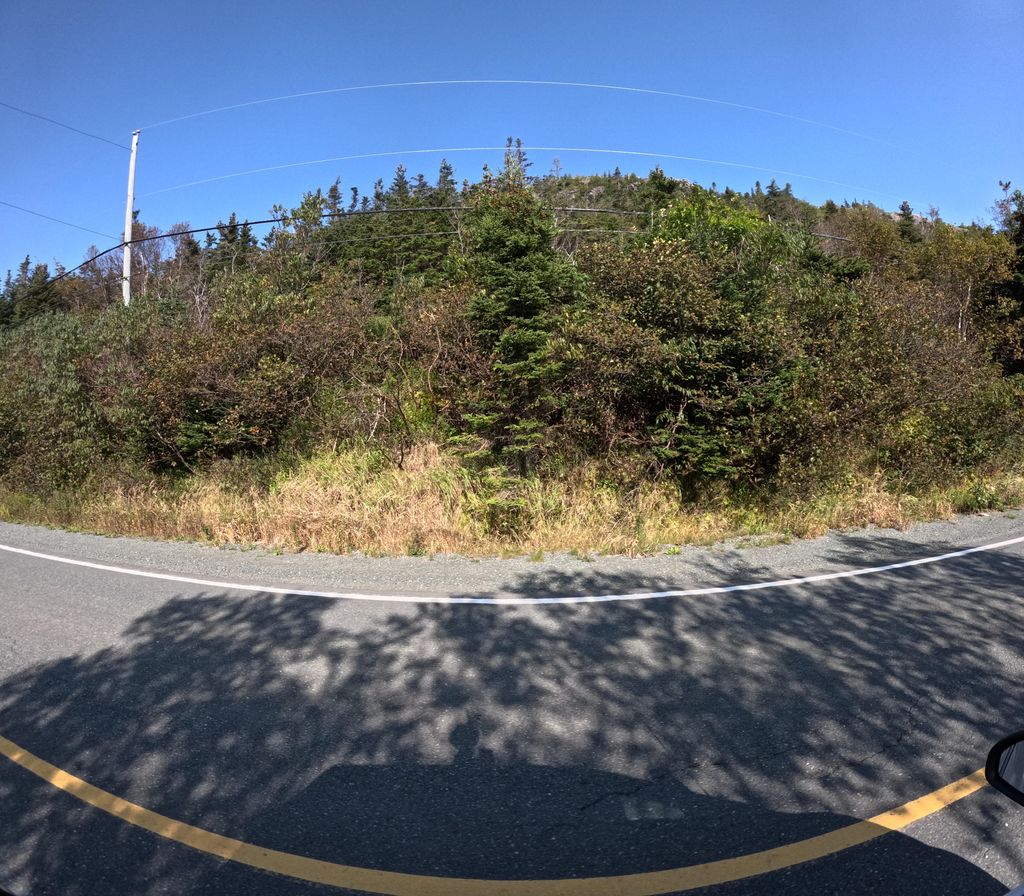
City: st_johns